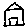
Label: house